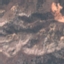
Label: HerbaceousVegetation